Question: Trying to learn how to do some elegant and more advanced 'JFrame' layouts. I'm trying to make something I thought would be rather simple, but I'm having some difficulty with it. As opposed to messing around for hours (even though I already have) trying to get the layout to work, I thought I would ask what the best convention for a the layout I'm about to describe would be.
Basically, I want 2 columns, but the first column to be wider than the second column. Within the first column there will be just one cell, and that cell will have a 'JLabel' with an icon attached to it, centered in the cell. The second column will have 4 rows, each with a 'JComponent' in it (doesn't matter what). Another key is that every component in the 'JFrame' retains its preferred size, and doesn't stretch to fit its cell or what have you.
Here's a picture of the desired layout:

So far I've thought of doing this a couple different ways:
1. A BorderLayout, with the JLabel-icon in the center, and a GridLayout/GridBagLayout controlling the rest.
2. A GridBagLayout 4x4 where the JLabel-icon takes up a 3x4 area, in theory giving it 75% of the space.
Neither give me the results I'm looking for. Thoughts/Suggestions? All help and suggestions are greatly appreciated.
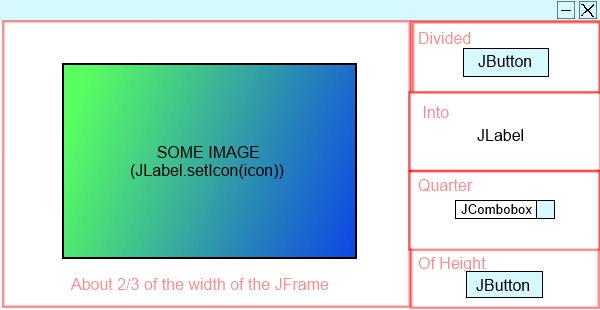
Answer: For my own sanity, I would normally separate the individual elements of the layout. This can, sometimes, simplify the process as you only need to focus on the areas of the layout that are important (to each section).
The following example uses a single layout just to demonstrate the power of 'GridBagLayout'

'''
import java.awt.BorderLayout;
import java.awt.EventQueue;
import java.awt.GridBagConstraints;
import java.awt.GridBagLayout;
import java.io.File;
import java.io.IOException;
import java.util.logging.Level;
import java.util.logging.Logger;
import javax.imageio.ImageIO;
import javax.swing.ImageIcon;
import javax.swing.JButton;
import javax.swing.JComboBox;
import javax.swing.JFrame;
import javax.swing.JLabel;
import javax.swing.JPanel;
import javax.swing.UIManager;
import javax.swing.UnsupportedLookAndFeelException;
public class AdvancedLayout {
public static void main(String[] args) {
new AdvancedLayout();
}
public AdvancedLayout() {
EventQueue.invokeLater(new Runnable() {
@Override
public void run() {
try {
UIManager.setLookAndFeel(UIManager.getSystemLookAndFeelClassName());
} catch (ClassNotFoundException | InstantiationException | IllegalAccessException | UnsupportedLookAndFeelException ex) {
}
JFrame frame = new JFrame("Testing");
frame.setDefaultCloseOperation(JFrame.EXIT_ON_CLOSE);
frame.setLayout(new BorderLayout());
frame.add(new TestPane());
frame.pack();
frame.setLocationRelativeTo(null);
frame.setVisible(true);
}
});
}
public class TestPane extends JPanel {
private JLabel image;
private JButton button;
private JLabel label;
private JComboBox comboBox;
private JButton otherButton;
public TestPane() {
setLayout(new GridBagLayout());
image = new JLabel();
button = new JButton("A button");
label = new JLabel("A label");
comboBox = new JComboBox();
otherButton = new JButton("Other");
try {
image.setIcon(new ImageIcon(ImageIO.read(new File("/path/to/a/image"))));
} catch (IOException ex) {
ex.printStackTrace();
}
GridBagConstraints gbc = new GridBagConstraints();
gbc.gridx = 0;
gbc.gridy = 0;
gbc.weightx = 0.6666666666666667;
gbc.weighty = 1f;
gbc.gridheight = GridBagConstraints.REMAINDER;
add(image, gbc);
gbc.gridheight = 1;
gbc.gridx++;
gbc.weightx = 0.3333333333333333f;
gbc.weighty = 0.25f;
add(button, gbc);
gbc.gridy++;
add(label, gbc);
gbc.gridy++;
add(comboBox, gbc);
gbc.gridy++;
add(otherButton, gbc);
}
}
}
'''
This could, just as easily, be used with two 'JPanels', one been for the image and one for the options. This would remove the need to use 'gridheight'...